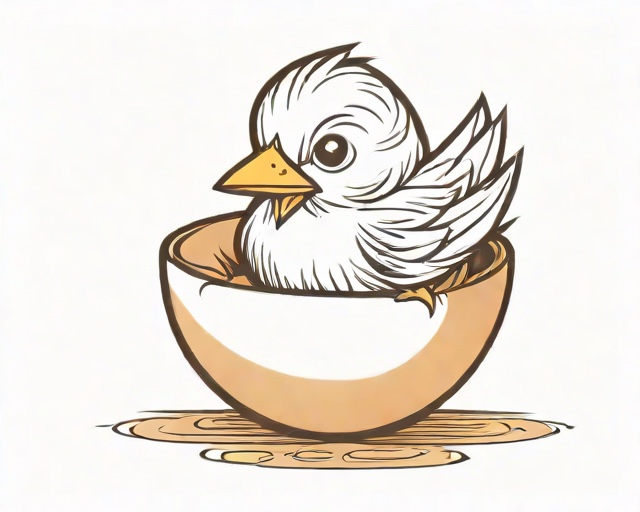
Category: Easter